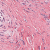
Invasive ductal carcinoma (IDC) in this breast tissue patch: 0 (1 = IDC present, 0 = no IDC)